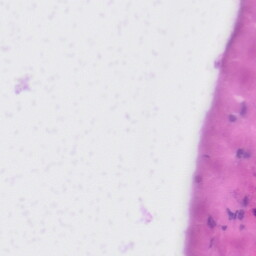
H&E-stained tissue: Liver